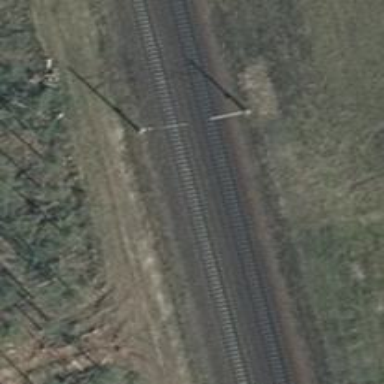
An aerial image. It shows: Milestone along the railway track with catenary mast.